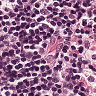
Metastatic tissue present: no